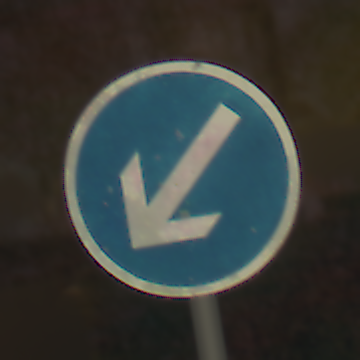
Verkehrszeichen: VorgeschriebeneVorbeifahrtLinks
Umgebung: Outdoor, Nature
Tageszeit: Night
Wetter: Clear
Licht: Natural
Jahreszeit: NotSpecified
Kontrast: LowContrast